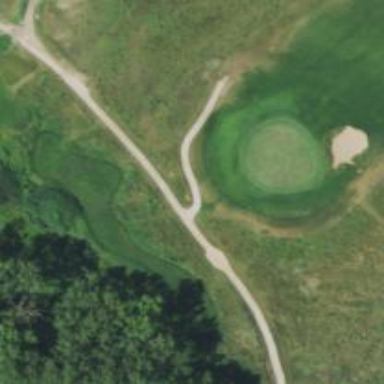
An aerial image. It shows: Path used for both walking and golf.